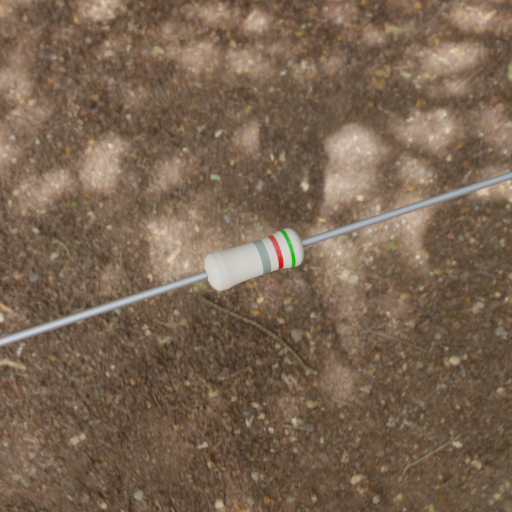
Resistor colour bands (in order): gray, red, green